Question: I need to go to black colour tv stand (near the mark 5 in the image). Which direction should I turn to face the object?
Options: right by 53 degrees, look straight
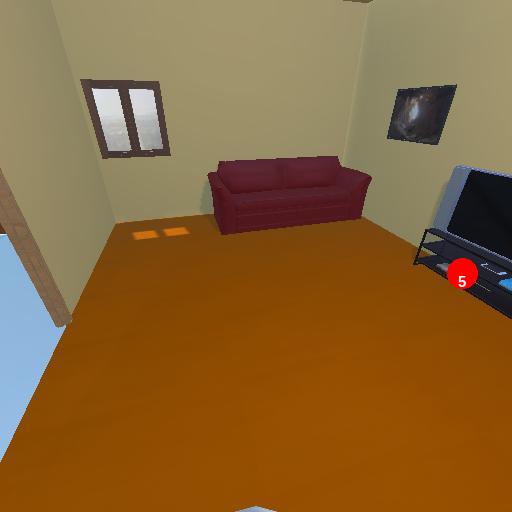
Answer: right by 53 degrees